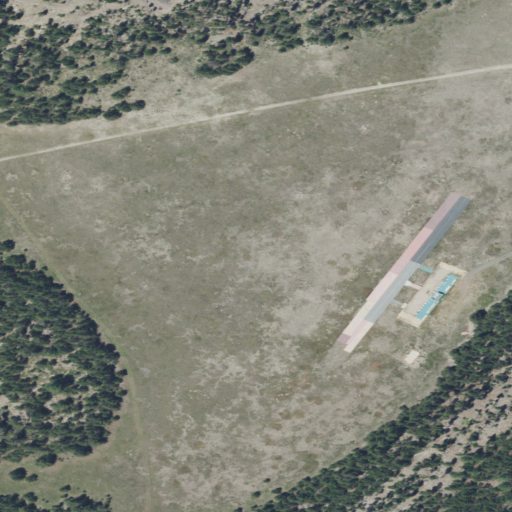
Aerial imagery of plain(s) in Oregon named Dorrance Meadow containing grassland, evergreen forest, shrub, herbaceous wetlands, woody wetlands, and medium intensity development